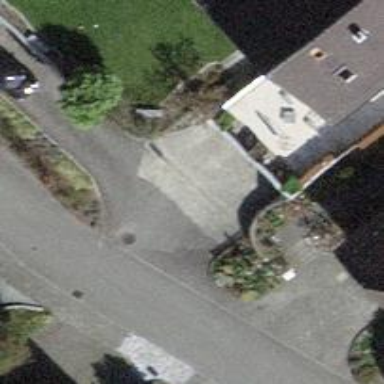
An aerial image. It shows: Garage.